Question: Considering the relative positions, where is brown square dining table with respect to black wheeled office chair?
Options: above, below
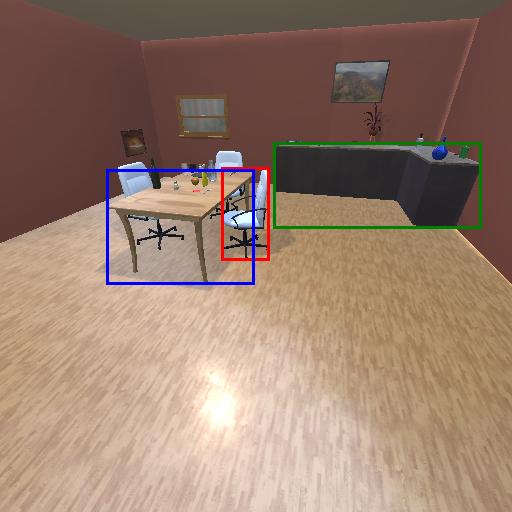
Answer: above